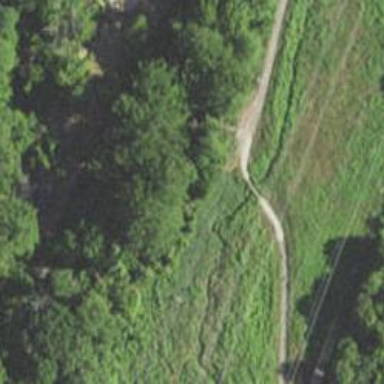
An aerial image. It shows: Bridge on the Cross County Trail designated for cycleway.